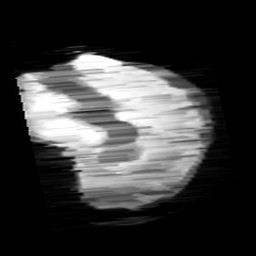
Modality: minIP
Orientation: sagittal
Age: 10
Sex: female
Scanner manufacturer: siemens
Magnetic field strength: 3 T
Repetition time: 0.027 s
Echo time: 0.02 s